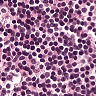
Metastatic tissue present: no